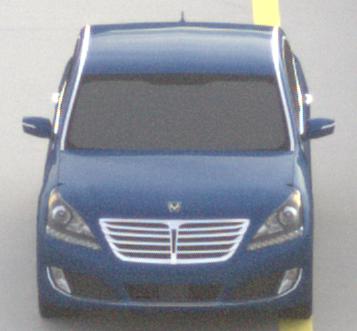
Make: Hyundai
Model: Equus
Detailed model: Gen. 2 VI
Model produced from: 2009
Model produced until: 2016
Doors: 4
Color: blue
Road condition: dry road
Daytime: sunrise or sunset
Contrast: low contrast